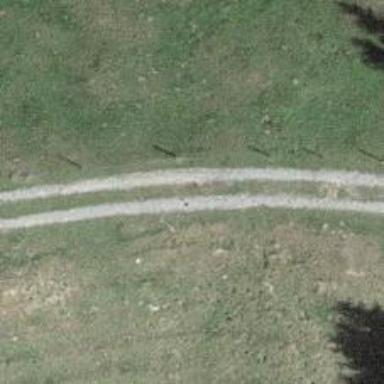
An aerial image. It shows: Dirt track road with grade 4 tracktype.